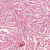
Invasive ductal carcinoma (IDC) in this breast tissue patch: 0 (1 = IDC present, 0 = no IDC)